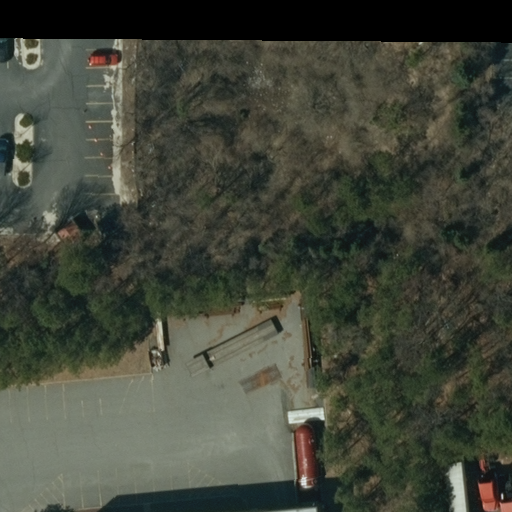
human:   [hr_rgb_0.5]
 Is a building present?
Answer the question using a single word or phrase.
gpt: yes

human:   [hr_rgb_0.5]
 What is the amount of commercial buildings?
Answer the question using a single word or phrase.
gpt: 1

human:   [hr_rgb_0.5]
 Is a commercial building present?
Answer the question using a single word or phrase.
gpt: yes

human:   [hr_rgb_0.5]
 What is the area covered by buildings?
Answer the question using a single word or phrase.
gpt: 5238m2

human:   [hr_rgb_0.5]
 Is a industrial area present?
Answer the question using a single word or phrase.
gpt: yes

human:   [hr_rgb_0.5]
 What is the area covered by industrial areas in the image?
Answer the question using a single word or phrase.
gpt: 10623m2

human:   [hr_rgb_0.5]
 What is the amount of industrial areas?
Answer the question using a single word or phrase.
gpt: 1

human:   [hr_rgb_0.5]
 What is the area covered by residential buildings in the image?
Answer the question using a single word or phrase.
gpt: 0m2

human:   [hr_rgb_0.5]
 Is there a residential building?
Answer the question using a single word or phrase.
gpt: no

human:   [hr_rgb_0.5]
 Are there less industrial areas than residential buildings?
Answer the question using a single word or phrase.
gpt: no

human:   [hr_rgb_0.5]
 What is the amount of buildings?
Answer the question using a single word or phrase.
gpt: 1

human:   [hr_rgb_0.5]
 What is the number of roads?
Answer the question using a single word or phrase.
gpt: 0

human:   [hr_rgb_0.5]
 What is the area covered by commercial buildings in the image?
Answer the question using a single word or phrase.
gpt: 5238m2

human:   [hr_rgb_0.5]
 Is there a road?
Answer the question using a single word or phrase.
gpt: no

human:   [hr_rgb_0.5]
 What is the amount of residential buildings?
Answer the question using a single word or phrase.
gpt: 0

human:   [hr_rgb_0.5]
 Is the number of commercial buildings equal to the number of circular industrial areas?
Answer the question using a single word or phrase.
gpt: no

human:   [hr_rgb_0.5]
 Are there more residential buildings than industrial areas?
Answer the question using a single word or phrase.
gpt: no

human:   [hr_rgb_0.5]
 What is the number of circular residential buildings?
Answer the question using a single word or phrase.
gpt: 0

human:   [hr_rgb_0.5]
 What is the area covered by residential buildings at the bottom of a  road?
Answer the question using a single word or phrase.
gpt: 0m2

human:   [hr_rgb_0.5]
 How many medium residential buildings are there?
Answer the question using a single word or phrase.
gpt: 0

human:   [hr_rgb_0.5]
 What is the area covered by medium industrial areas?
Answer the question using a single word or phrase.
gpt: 0m2

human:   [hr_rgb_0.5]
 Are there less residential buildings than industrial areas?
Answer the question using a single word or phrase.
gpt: yes

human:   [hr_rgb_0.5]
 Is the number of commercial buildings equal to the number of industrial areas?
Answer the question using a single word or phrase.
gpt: yes

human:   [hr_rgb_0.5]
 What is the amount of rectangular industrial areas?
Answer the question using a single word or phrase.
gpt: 1

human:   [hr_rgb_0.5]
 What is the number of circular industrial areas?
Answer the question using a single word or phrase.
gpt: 0

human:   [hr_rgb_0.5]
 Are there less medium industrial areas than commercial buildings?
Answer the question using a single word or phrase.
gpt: yes

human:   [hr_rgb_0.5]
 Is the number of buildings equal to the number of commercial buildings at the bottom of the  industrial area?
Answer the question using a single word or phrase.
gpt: no

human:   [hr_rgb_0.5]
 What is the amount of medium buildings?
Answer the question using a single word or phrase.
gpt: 0

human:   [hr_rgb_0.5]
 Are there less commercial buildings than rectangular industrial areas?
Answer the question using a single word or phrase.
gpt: no

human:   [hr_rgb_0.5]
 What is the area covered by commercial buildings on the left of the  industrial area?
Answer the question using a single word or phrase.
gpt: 0m2

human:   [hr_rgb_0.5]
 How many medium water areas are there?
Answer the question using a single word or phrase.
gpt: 0

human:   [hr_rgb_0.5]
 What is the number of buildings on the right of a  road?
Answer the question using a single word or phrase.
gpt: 0

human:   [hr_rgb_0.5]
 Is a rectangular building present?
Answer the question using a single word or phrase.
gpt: no

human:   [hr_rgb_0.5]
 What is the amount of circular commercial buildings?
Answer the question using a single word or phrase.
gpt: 0

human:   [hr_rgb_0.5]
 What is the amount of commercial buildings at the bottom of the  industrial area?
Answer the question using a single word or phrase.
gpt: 0

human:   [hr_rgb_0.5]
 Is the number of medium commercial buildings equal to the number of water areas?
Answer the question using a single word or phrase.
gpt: yes

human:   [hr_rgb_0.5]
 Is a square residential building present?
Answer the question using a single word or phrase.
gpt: no

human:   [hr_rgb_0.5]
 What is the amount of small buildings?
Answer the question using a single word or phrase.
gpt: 0

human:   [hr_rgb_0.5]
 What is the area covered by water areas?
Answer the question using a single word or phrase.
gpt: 0m2

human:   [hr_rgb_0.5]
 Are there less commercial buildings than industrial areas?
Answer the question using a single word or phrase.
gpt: no

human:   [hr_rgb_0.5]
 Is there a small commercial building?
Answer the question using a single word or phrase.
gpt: no

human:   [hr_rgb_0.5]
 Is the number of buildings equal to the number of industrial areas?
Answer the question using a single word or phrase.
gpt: yes

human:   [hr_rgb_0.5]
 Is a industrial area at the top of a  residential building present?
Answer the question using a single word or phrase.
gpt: no

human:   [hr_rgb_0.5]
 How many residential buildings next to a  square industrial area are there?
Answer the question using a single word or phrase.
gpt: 0

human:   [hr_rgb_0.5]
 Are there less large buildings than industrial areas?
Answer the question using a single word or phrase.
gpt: no

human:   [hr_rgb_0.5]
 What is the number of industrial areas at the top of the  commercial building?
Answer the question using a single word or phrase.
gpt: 0

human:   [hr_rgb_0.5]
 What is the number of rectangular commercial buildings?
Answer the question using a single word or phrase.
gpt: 0

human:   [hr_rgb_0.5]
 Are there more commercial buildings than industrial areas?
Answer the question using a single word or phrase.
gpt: no

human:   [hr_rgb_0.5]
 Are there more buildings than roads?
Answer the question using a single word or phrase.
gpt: yes

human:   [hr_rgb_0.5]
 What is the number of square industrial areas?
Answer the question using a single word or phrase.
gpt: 0

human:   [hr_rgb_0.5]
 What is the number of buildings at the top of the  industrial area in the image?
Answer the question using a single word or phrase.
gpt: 1

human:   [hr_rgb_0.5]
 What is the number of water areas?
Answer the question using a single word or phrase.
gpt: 0

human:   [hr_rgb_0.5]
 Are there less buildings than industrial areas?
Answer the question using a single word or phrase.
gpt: no

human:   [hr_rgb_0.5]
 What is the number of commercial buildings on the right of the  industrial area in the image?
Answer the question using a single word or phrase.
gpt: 1

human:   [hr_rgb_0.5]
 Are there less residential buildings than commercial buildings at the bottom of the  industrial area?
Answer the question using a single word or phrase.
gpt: no

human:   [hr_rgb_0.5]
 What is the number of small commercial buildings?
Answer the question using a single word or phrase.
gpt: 0

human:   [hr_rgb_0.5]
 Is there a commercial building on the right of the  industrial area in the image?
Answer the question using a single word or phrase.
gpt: yes

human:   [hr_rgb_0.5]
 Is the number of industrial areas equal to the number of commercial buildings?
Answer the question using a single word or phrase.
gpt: yes

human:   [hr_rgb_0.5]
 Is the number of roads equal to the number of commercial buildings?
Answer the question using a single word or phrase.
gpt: no

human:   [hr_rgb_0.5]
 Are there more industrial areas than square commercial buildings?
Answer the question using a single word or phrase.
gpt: yes

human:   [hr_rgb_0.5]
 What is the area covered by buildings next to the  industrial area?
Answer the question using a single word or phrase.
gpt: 5238m2

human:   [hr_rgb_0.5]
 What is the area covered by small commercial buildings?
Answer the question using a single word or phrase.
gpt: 0m2

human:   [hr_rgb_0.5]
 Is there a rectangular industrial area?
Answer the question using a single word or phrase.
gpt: yes

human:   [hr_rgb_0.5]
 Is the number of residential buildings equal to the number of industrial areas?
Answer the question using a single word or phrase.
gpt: no